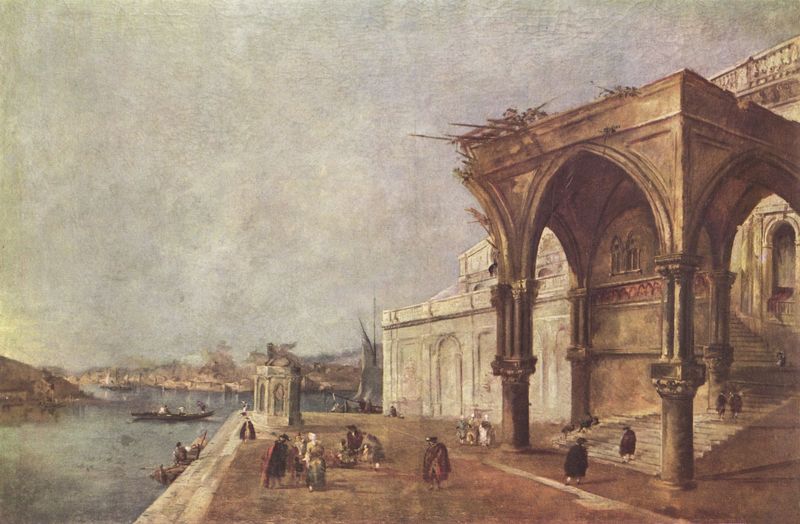
Titel: Cappriccio mit venezianischen Motiven
Standort: Potsdam
Institution: Stiftung Preußische Schlösser und Gärten / Bildergalerie
Schlagwörter: blau, gemälde, gestein, gruppe, himmel, meer, schatten, wasser, weiß, wolken, fluss, gelb, landschaft, menschen, ocker, stadt, ufer, braun, fenster, grau, hell, männer, schwarz, säule, säulen, blick, dach, gebäude, rot, wolke, ornament, architektur, stein, weit, bild, brüstung, gewässer, kanal, sonne, gewand, mantel, familie, personen, renaissance, rosa, boote, handel, kahn, turm, balkon, schiff, schiffe, segel, bogen, fassade, italien, venedig, fischer, mast, warm, berge, hitze, mauer, platz, hafen, seine, anleger, kai, kaimauer, promenade, strom, staffage, treppe, treppen, zerstörung, rudern, aufgang, geländer, stufe, stufen, tor, takelage, bögen, eingang, ruine, gerüst, orient, palast, palazzo, torbogen, balustrade, mole, denkmal, mäntel, volk, arkaden, kapitell, portal, kaputt, blaugrau, spitzbogen, spitzbögen, mittelalter, freitreppe, baldachin, bettler, löwe, pavillon, basis, mediterran, grautöne, bau, aufstieg, verfallen, lagune, bauwerk, blendarkaden, stiegen, canale grande, gondel, gondoliere, markus, istanbul, dogenpalast, barke, einsturz, taghell, grösse, lindau, orientaliscj, warme, geflügelte löwe